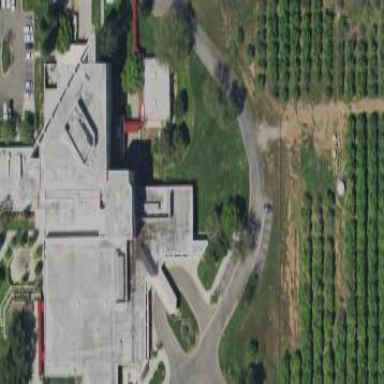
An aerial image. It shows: Hospital building.